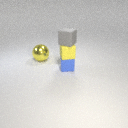
small yellow rubber cube above small blue rubber cube